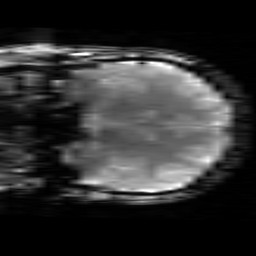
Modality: T2starw
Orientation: coronal
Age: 26
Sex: female
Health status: healthy
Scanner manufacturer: siemens
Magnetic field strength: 3 T
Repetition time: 0.7 s
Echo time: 0.02 s